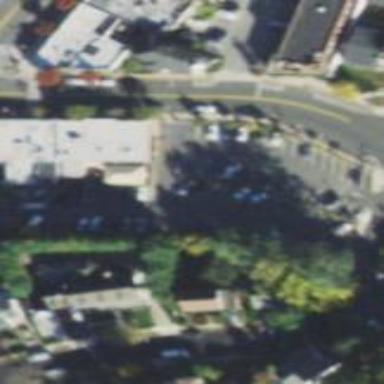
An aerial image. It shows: Parking area with surface.